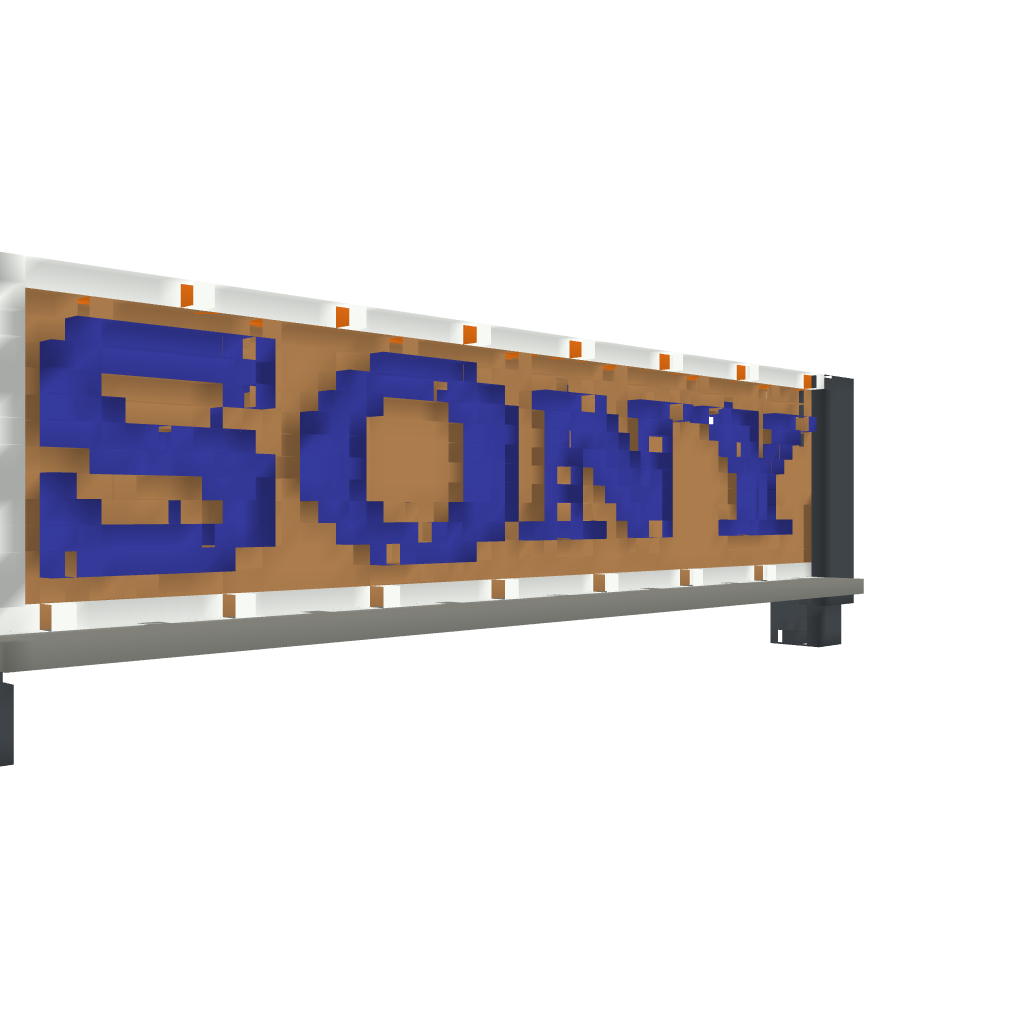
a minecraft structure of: sony logo